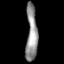
Tissue: lung
Cell type: Epithelial cells
Senescence score: 0.2148
Nuclear area (px): 628
Mean DAPI intensity: 144.489